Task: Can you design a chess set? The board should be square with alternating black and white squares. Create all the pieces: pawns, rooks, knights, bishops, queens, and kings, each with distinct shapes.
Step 4211:
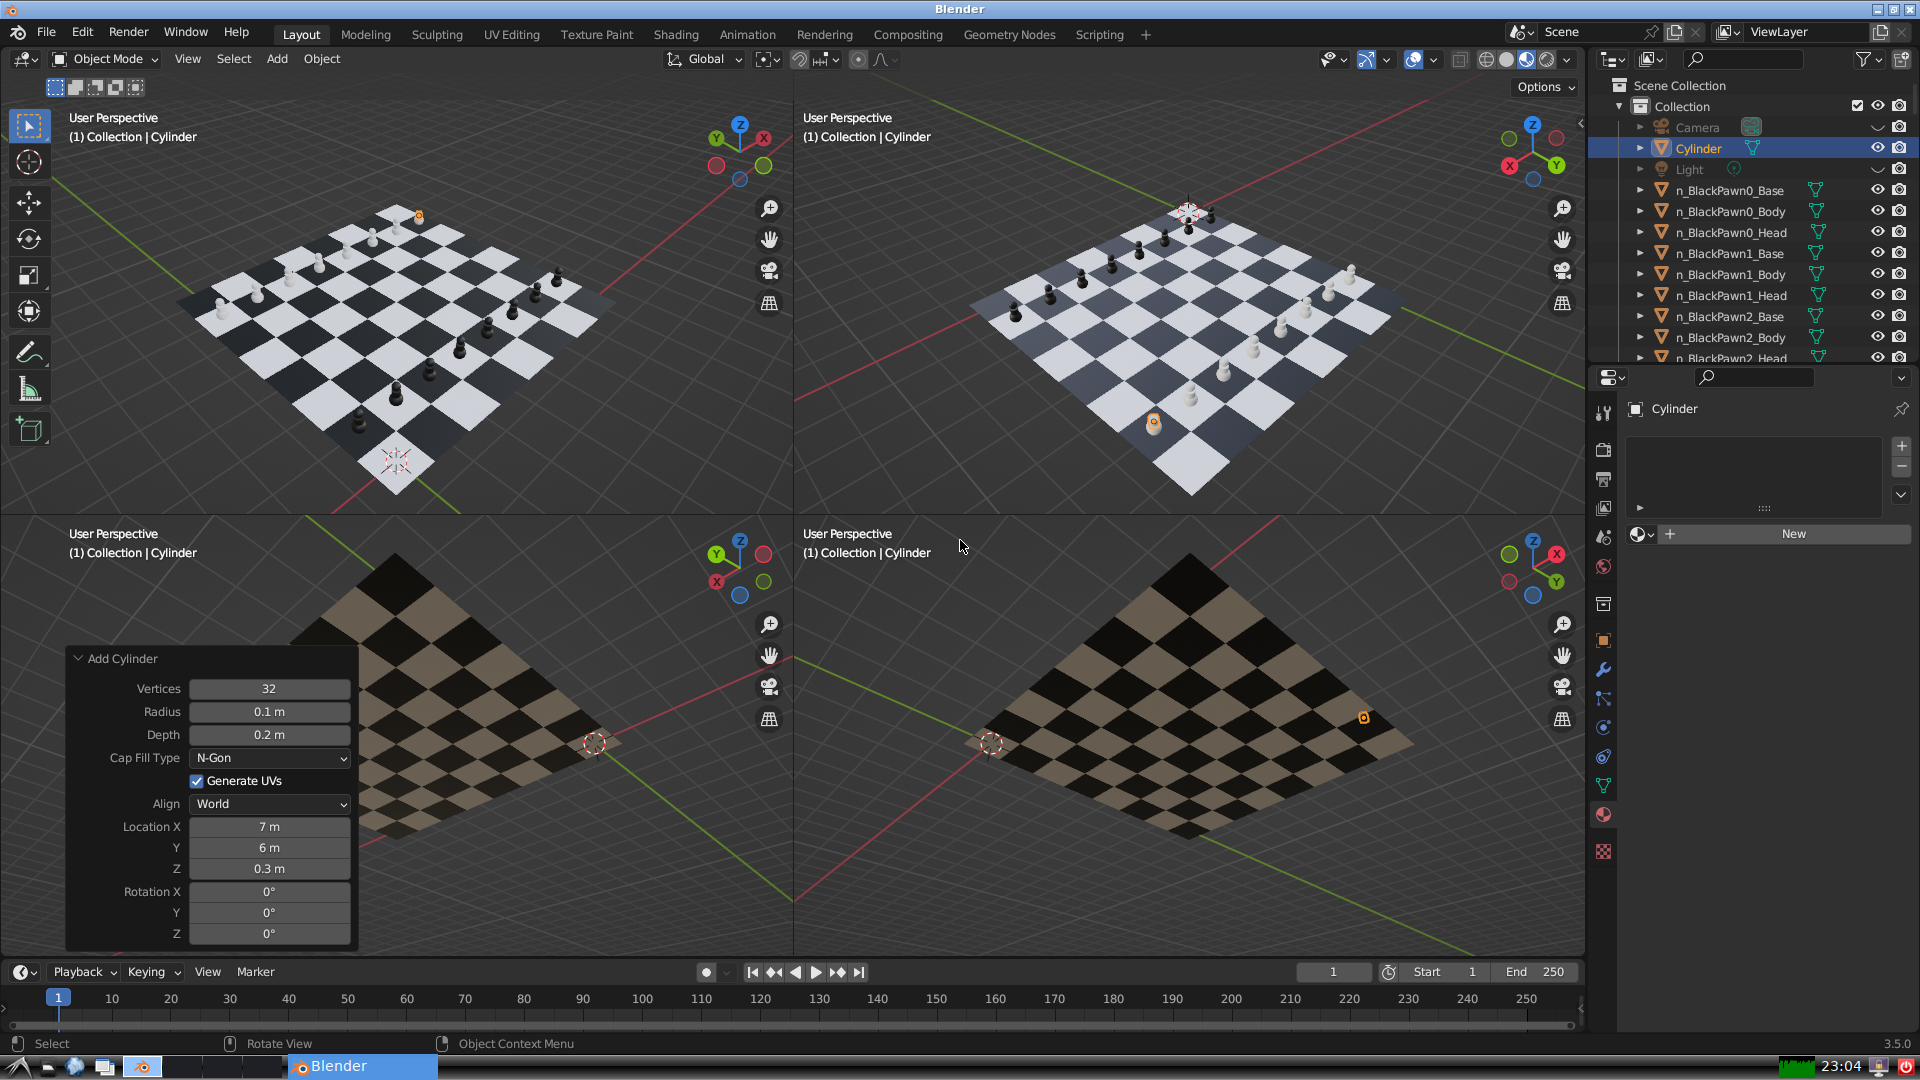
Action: {"key_press": ['Ctrl, Home']}